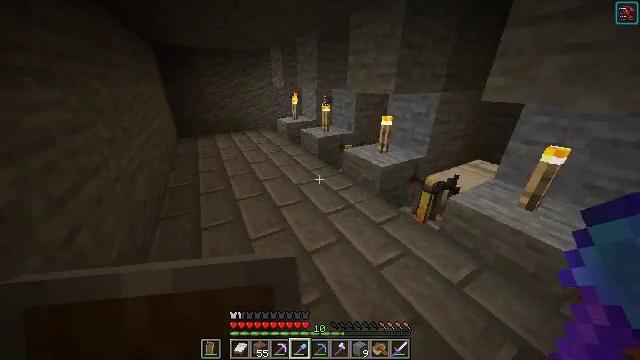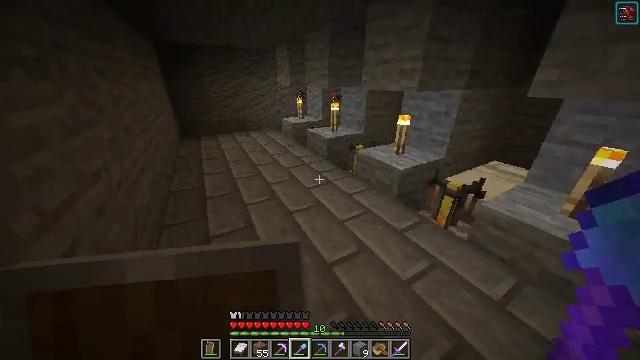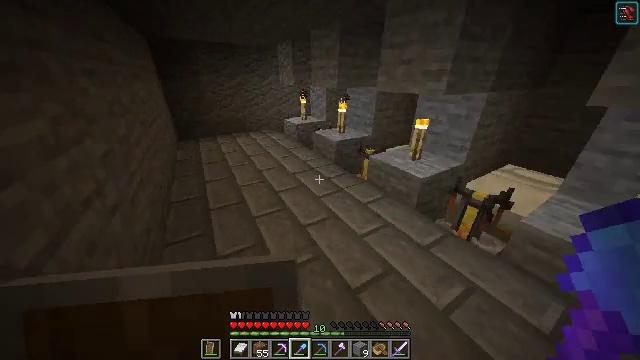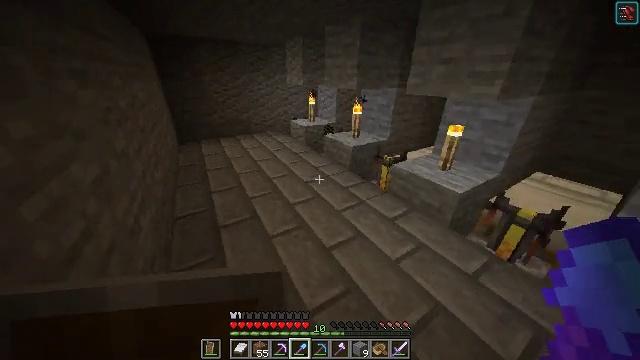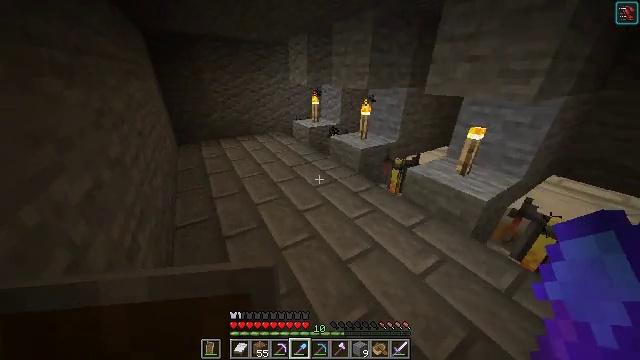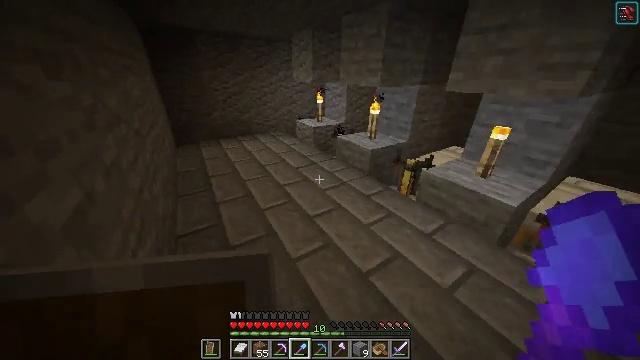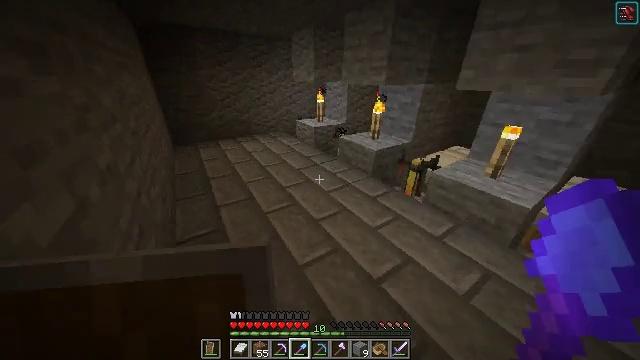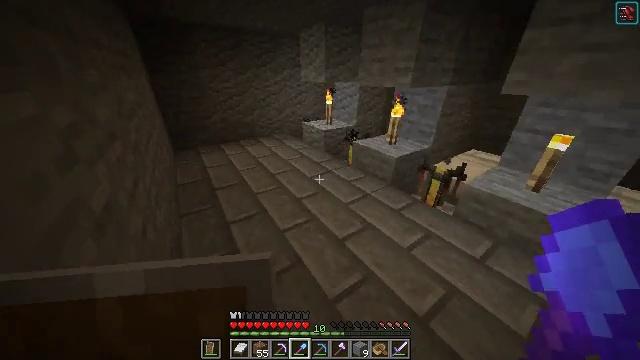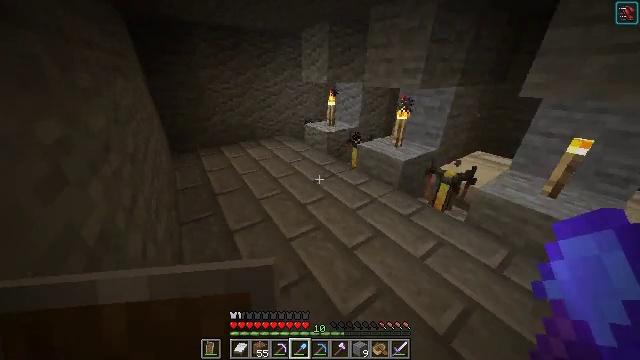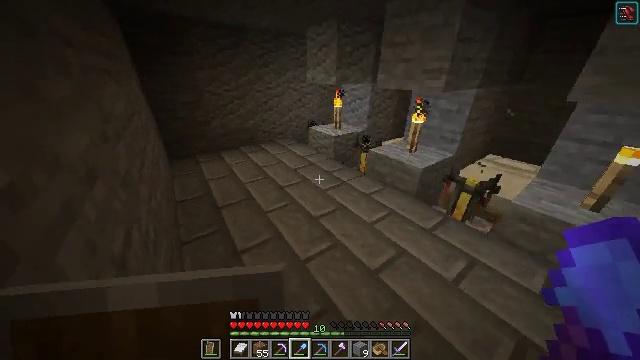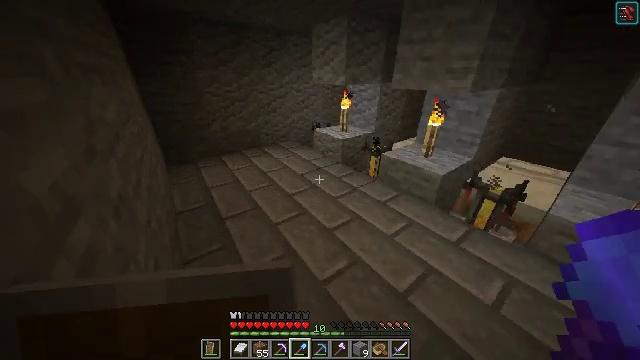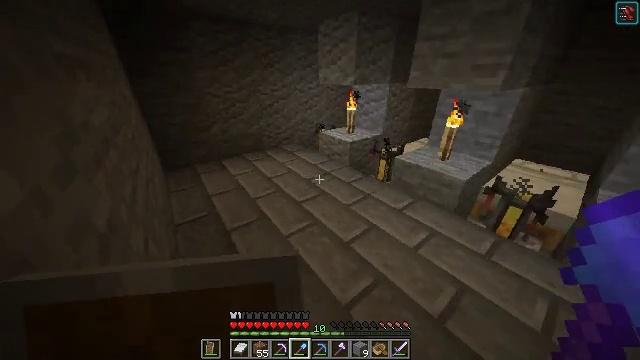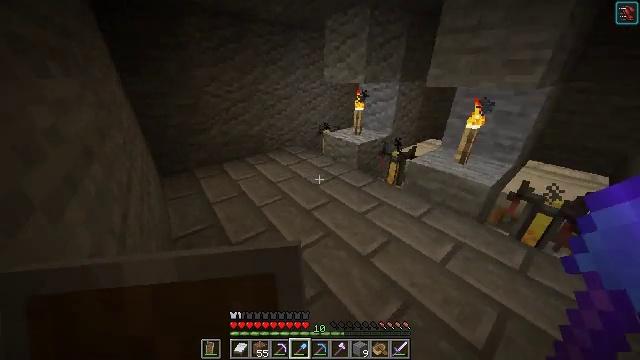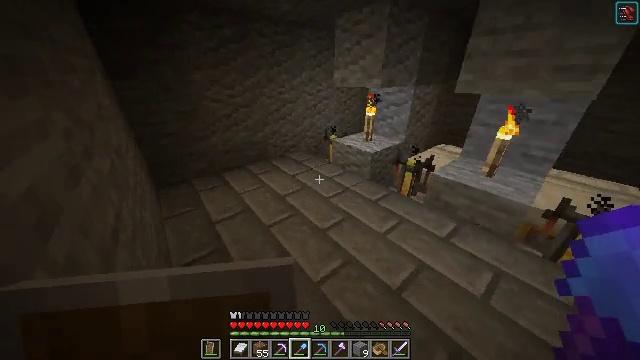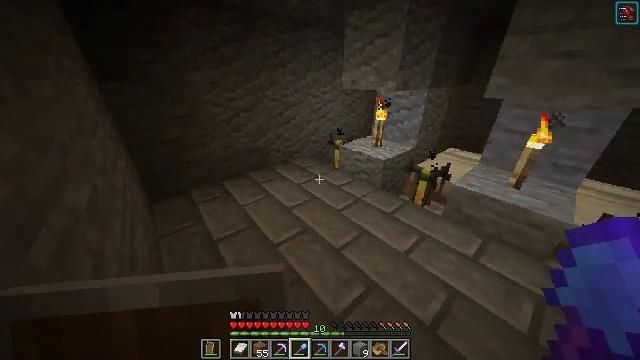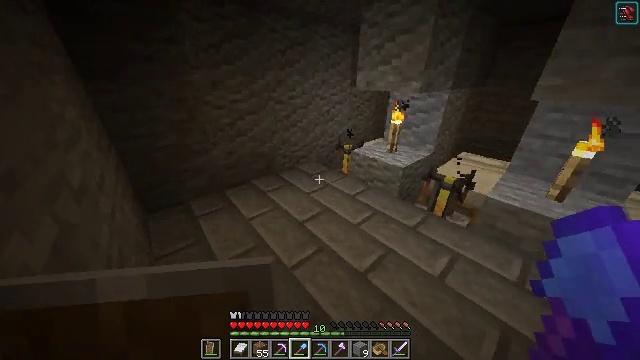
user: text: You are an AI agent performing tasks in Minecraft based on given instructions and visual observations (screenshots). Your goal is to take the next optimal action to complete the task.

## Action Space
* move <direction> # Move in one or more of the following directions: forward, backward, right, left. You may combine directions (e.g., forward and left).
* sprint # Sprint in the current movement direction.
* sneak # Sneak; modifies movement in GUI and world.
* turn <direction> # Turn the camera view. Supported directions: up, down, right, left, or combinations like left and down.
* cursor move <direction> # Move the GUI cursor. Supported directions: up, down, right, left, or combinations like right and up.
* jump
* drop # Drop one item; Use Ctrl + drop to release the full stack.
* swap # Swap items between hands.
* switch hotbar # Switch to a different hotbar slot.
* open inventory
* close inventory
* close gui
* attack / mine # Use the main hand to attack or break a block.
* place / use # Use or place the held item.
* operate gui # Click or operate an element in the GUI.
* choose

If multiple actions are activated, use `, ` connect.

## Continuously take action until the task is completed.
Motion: motion action
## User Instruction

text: Retrieve the brewing stand by breaking it.
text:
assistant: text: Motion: move forward and move left
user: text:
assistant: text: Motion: move forward and move left, turn right
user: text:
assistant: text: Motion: move forward and move left
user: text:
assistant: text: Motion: move forward and move left
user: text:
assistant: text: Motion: move forward and move left
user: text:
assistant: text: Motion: move forward and move left
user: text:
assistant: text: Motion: move forward and move left
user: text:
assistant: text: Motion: move forward and move left
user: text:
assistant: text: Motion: move forward and move left
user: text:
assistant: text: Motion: move forward and move left
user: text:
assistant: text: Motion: move forward and move left
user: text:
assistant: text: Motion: move forward and move left, turn right
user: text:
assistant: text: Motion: move forward and move left
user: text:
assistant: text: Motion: move forward and move left, turn right
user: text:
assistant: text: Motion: move forward and move left
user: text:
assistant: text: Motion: move forward and move left, turn right
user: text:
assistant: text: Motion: move forward and move left, turn right
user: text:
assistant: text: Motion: move forward and move left, turn right
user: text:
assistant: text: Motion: move forward and move left, turn right and down
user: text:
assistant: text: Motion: move forward and move left, turn right and down
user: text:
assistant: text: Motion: move forward and move left, turn right and down
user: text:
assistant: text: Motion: move forward and move left, turn right and down
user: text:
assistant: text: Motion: move forward and move left, turn right and down
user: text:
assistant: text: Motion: move forward and move left, turn right and down
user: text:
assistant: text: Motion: move forward and move left, turn right and down
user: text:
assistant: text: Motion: move forward and move left, turn right and down
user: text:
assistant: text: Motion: move forward and move left, turn right and down
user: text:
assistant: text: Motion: move forward and move left, turn right and down
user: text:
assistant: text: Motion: turn right and down
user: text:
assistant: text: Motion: turn down